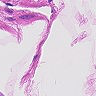
Metastatic tissue present: no